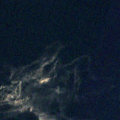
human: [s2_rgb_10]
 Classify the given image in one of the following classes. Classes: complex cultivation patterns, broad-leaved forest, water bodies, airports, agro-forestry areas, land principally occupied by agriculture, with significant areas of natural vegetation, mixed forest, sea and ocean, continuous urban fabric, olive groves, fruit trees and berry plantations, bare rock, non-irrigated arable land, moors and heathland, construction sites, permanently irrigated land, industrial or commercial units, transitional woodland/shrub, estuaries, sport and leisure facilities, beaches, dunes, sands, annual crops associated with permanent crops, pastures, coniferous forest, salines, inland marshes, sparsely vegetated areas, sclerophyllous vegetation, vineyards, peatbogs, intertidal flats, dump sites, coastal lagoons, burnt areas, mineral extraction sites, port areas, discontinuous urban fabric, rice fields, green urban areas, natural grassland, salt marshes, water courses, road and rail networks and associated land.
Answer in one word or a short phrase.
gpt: water bodies